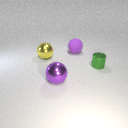
small green metal cylinder in front of large yellow metal sphere